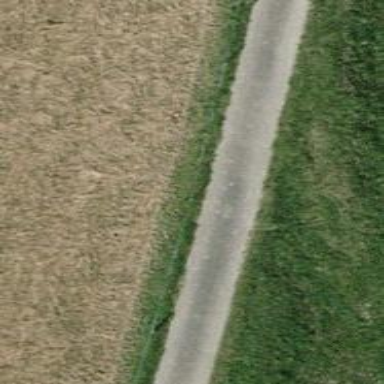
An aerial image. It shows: Paved track.